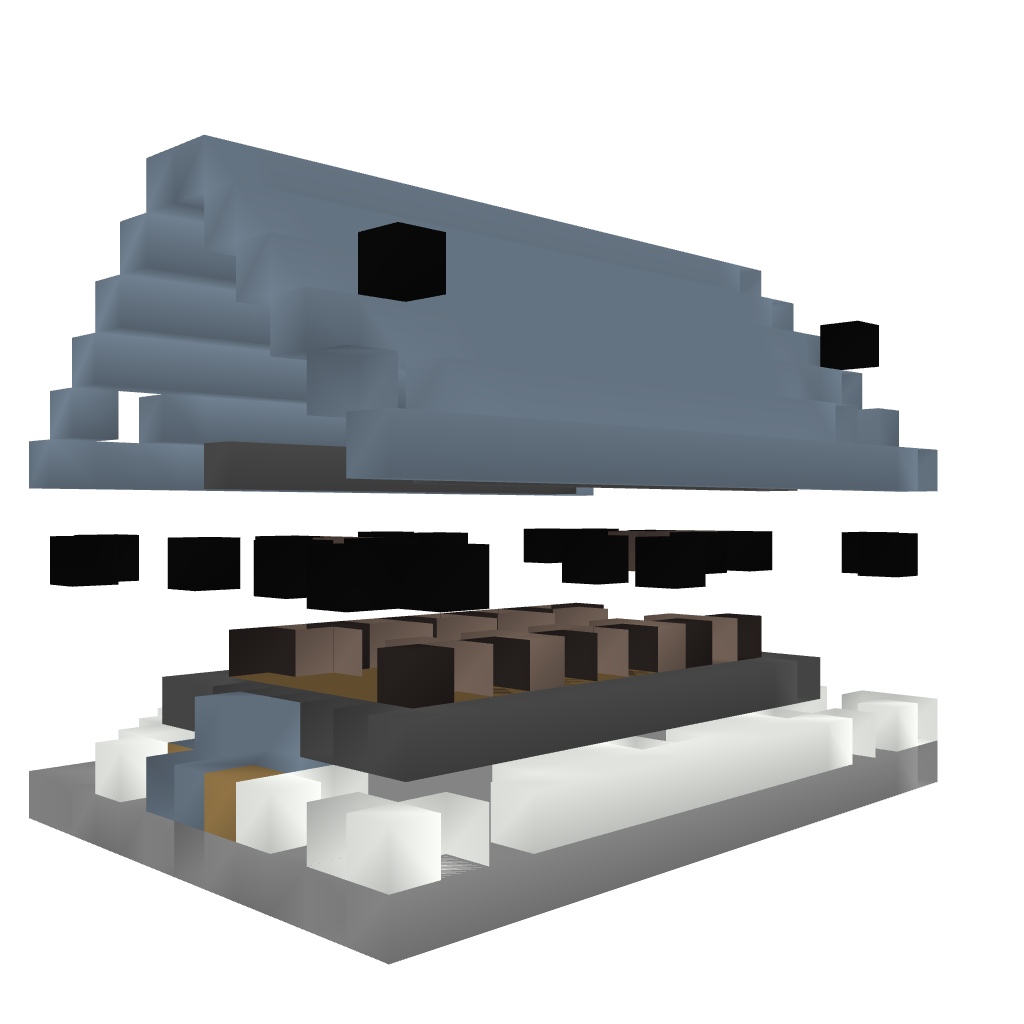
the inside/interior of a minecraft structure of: Wooden Barracks